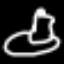
Label: frog